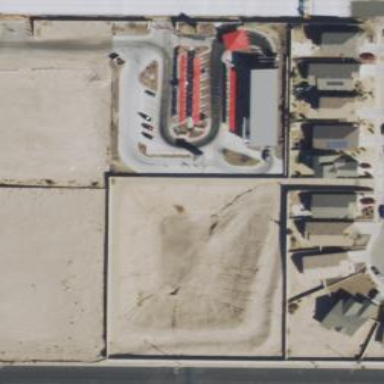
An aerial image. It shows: Car wash facility.